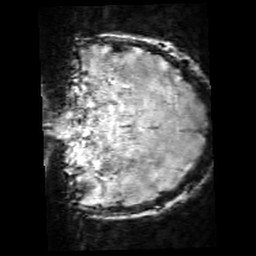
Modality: SWI
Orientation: coronal
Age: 10
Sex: male
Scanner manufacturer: siemens
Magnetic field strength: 3 T
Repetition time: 0.027 s
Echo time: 0.02 s